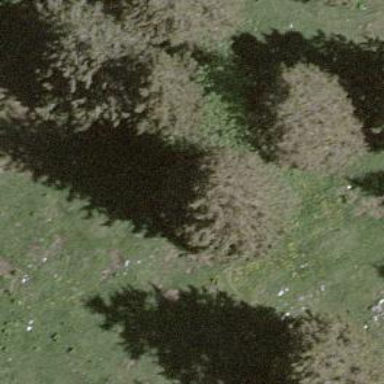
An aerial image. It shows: Forest with needle-leaved trees.